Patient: sex M, age 43
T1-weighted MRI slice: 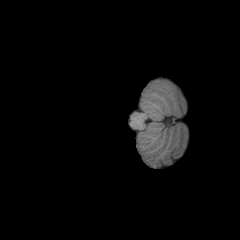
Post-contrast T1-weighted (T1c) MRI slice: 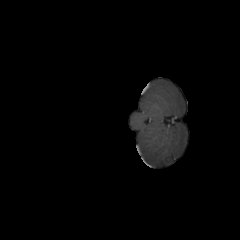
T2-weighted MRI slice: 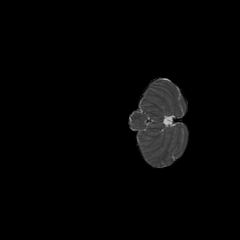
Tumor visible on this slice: no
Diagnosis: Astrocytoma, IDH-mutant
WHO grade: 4